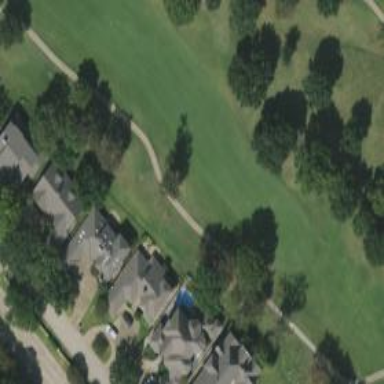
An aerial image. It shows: Path designated for golf carts.